Field crop: tomato
Growth stage: 1
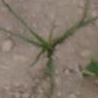
Species: cyperus